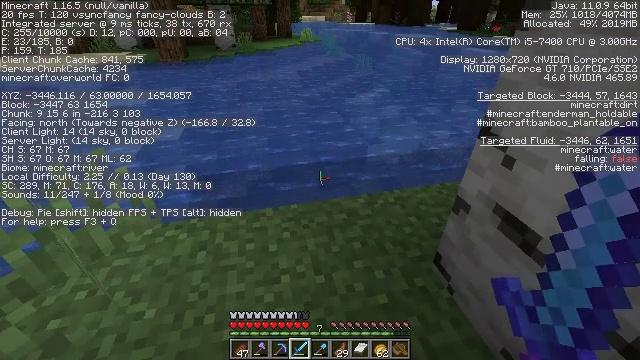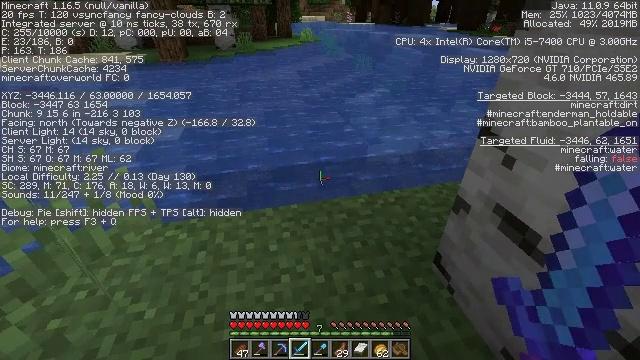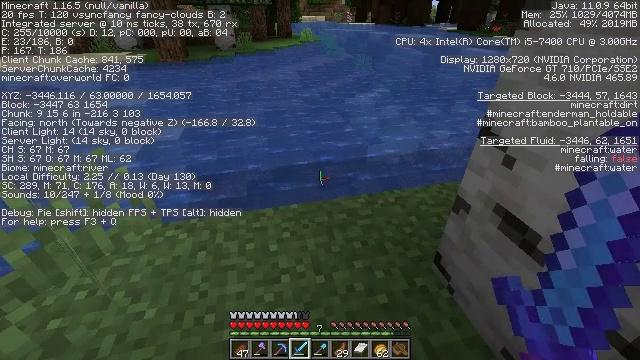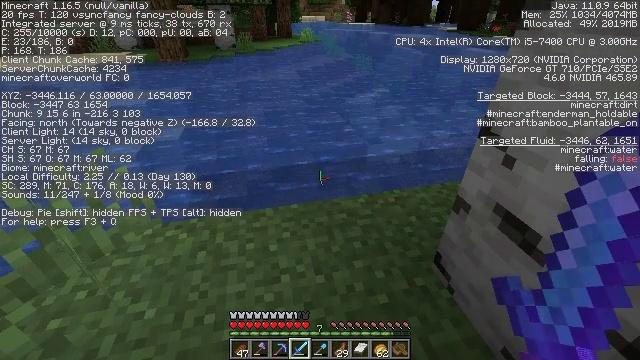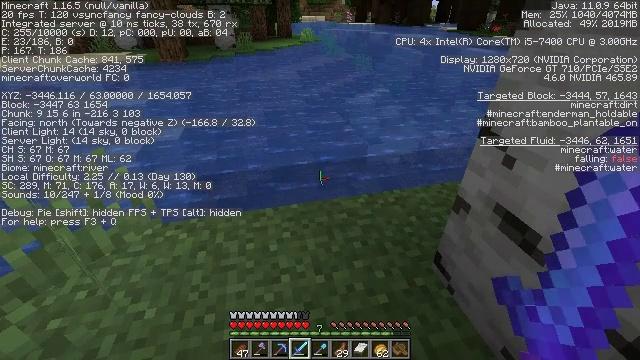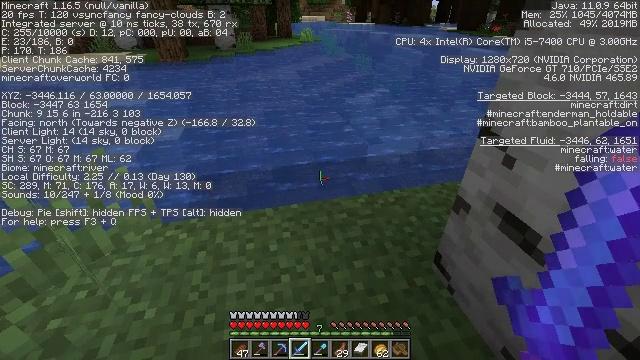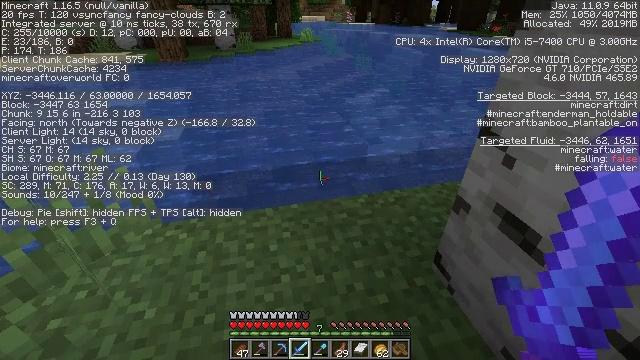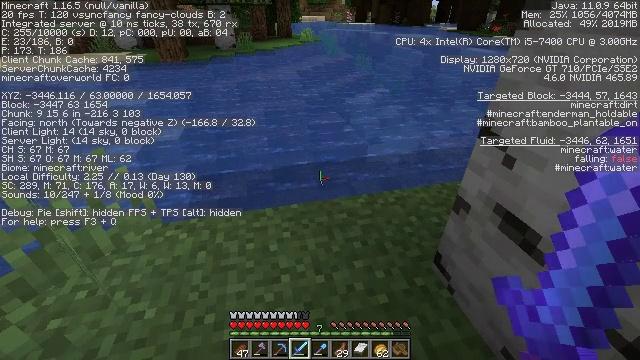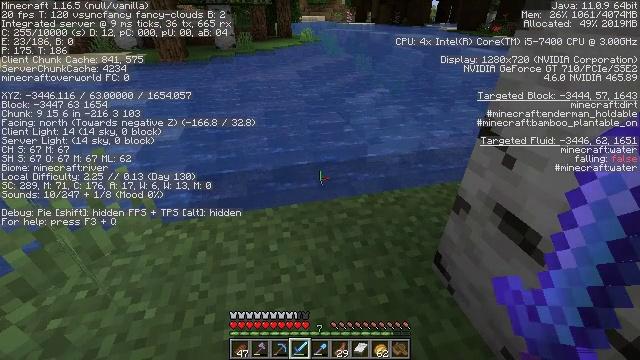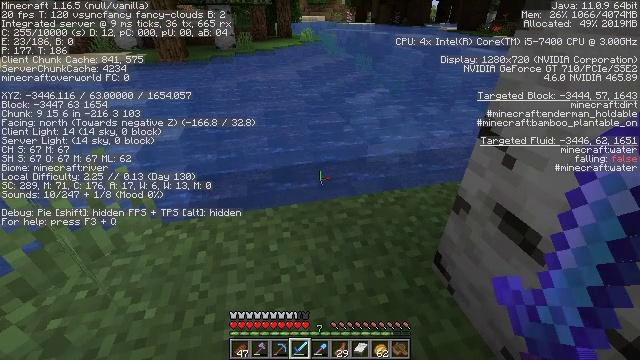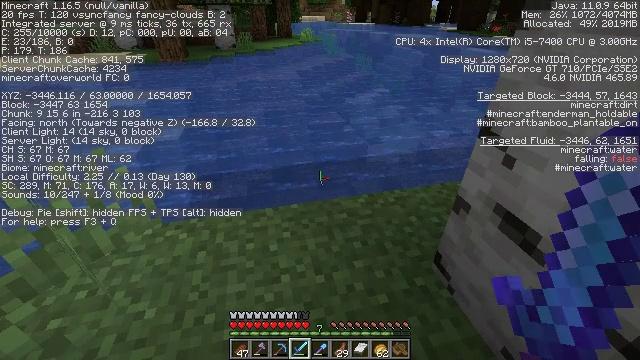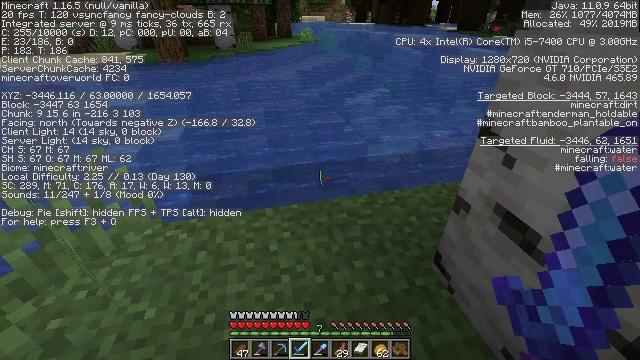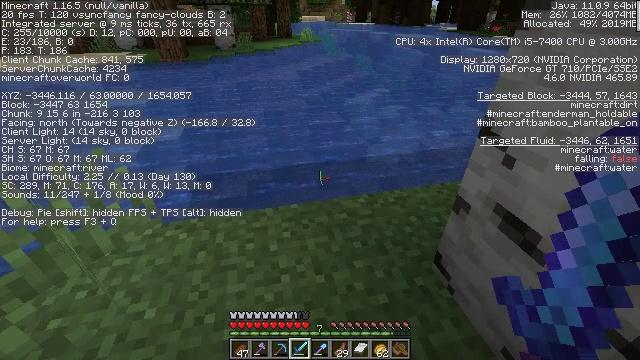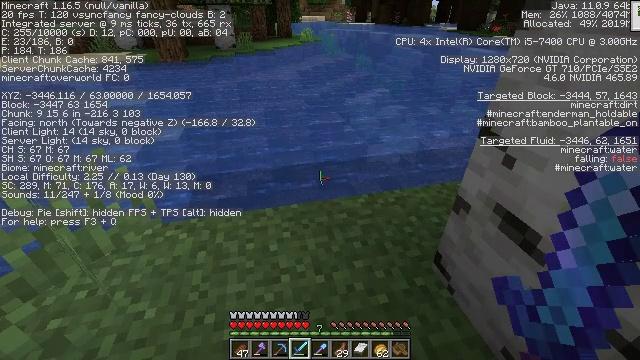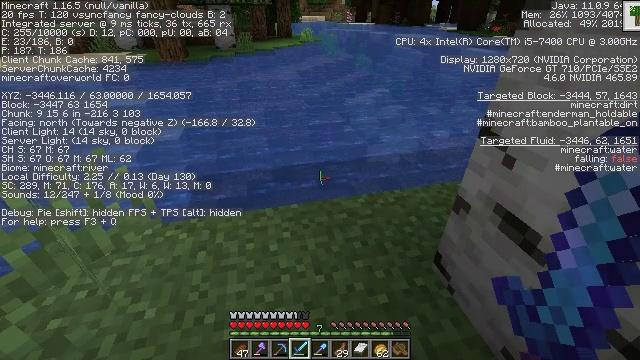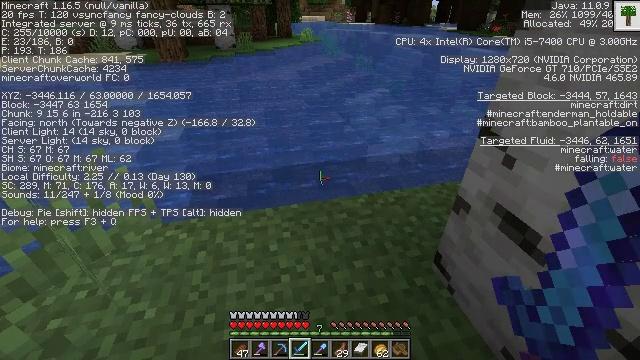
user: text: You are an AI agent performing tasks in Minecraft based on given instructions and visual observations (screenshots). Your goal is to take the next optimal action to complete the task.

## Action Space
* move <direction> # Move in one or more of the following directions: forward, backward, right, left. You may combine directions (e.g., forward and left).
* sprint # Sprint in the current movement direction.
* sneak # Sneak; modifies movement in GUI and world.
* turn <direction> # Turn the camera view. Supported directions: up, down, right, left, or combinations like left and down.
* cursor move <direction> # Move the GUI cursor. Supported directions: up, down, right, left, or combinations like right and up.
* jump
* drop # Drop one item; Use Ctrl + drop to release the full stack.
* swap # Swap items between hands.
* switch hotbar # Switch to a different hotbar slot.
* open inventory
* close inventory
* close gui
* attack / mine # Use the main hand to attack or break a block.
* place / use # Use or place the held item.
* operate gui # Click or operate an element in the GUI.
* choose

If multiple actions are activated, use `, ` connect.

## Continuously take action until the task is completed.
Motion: motion action
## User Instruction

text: Kill the sheep.
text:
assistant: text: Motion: no_op
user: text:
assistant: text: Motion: no_op
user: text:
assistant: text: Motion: no_op
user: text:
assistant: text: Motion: no_op
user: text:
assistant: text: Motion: no_op
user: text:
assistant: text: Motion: no_op
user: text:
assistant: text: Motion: no_op
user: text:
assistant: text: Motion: no_op
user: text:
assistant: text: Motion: no_op
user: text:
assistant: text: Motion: no_op
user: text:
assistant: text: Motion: no_op
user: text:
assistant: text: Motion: no_op
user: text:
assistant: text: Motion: no_op
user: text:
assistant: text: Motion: no_op
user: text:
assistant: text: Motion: no_op
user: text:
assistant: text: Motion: no_op
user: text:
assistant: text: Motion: no_op
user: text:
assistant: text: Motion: no_op
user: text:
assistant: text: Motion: no_op
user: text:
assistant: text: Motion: no_op
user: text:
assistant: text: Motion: no_op
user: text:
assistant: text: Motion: no_op
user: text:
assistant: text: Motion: no_op
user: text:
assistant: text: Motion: no_op
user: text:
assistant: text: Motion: no_op
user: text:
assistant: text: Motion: no_op
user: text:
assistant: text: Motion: no_op
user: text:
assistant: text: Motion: no_op
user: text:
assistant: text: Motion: no_op
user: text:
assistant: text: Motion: no_op